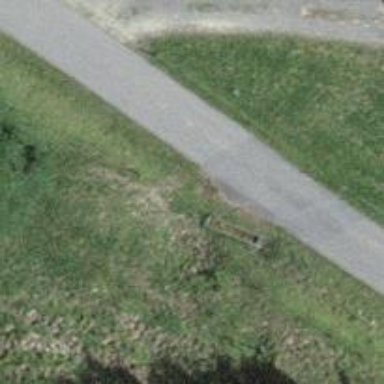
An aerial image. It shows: Well-maintained track road with grade 1 tracktype.